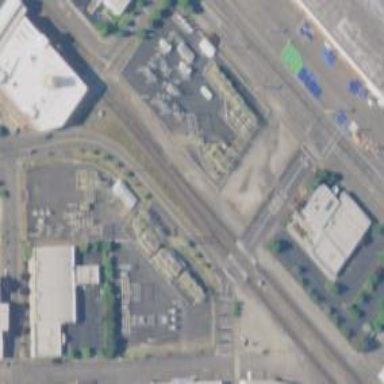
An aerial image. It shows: Fence enclosing minor distribution power substation.